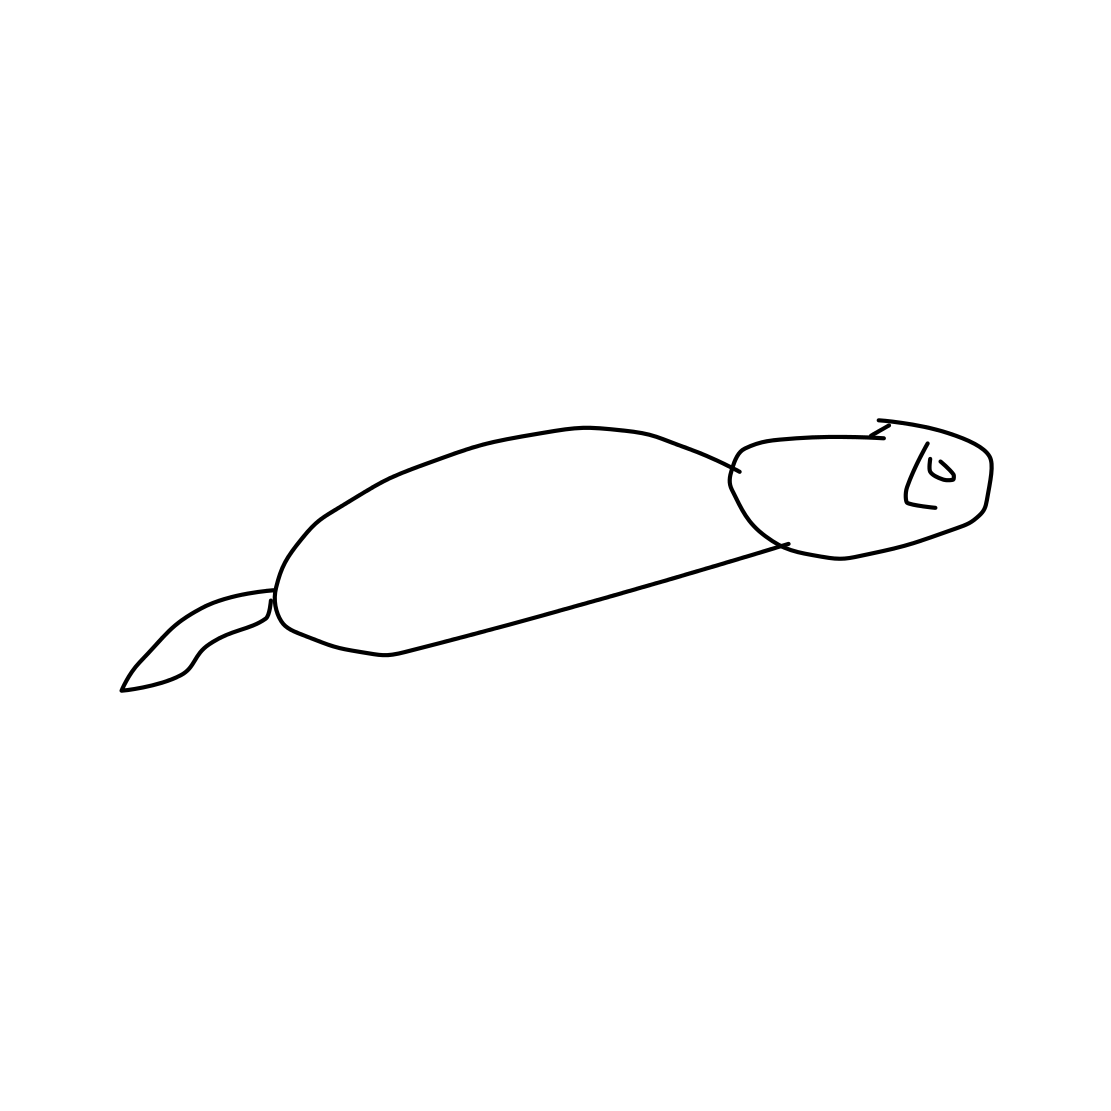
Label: mouse (animal)